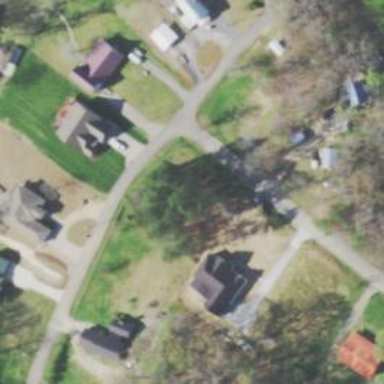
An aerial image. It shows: Driveway leading to service road.